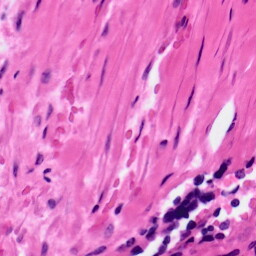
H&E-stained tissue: Ovarian